Field crop: maize
Growth stage: 2
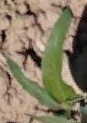
Species: maize